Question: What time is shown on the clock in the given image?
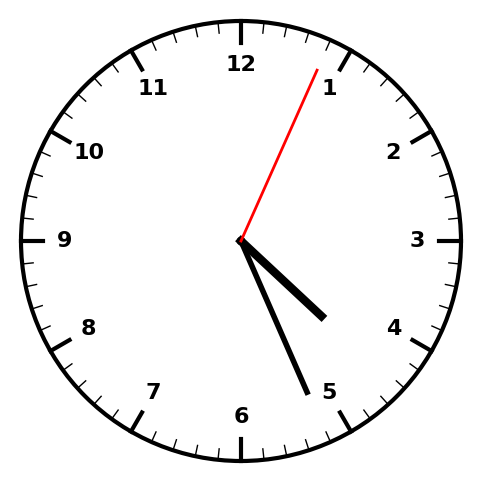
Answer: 04:26:04